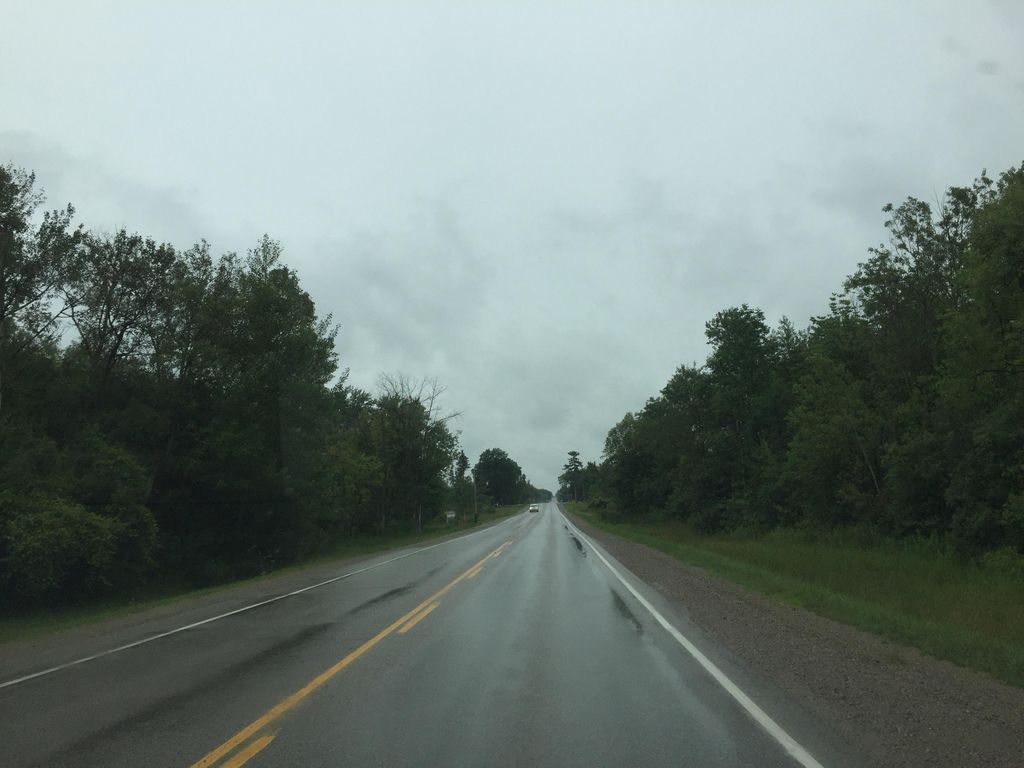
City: kitchener-waterloo